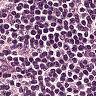
Metastatic tissue present: no